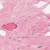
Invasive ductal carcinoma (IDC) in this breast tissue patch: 0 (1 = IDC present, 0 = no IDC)